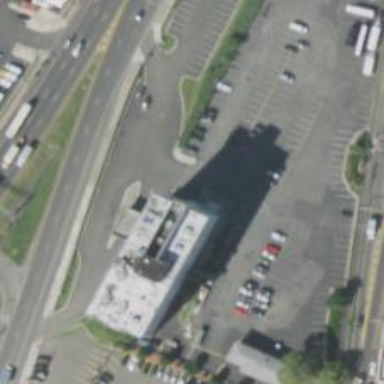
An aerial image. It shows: Parking area with asphalt surface.